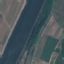
Land use / land cover class: River